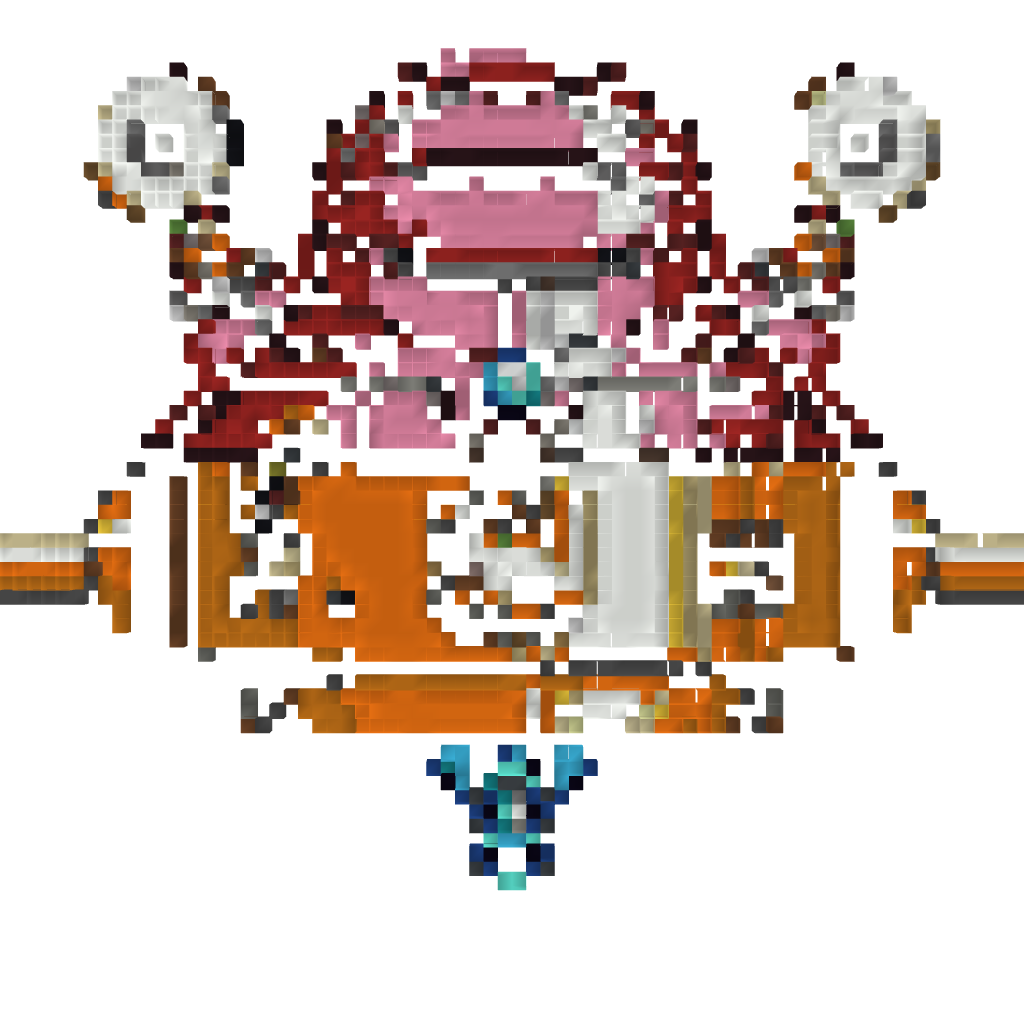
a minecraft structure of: Wily Machine #3 (ErnieCIII)